Question: I'm creating a Chart with Lines on it in VB.NET. Now I got multiple Values in one Line. I want to mark certain of these values with a little Circle (or a Sqare, nevermind).
How do I have to do this?
It should look right light this:

How to Achieve?
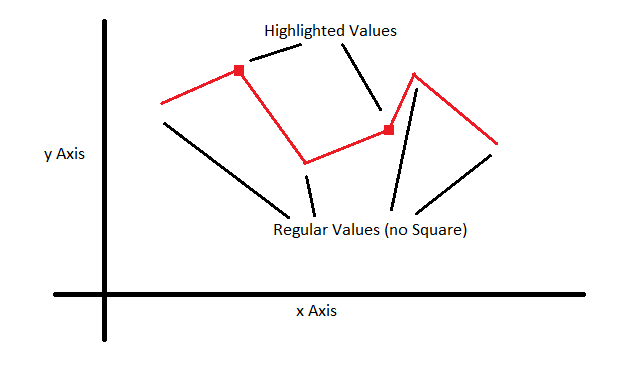
Answer: Setting the Point's Marker does the Trick:
'''
dataGridView1.Series(0).Points(0).MarkerStyle = DataVisualization.Charting.MarkerStyle.Circle
dataGridView1.Series(0).Points(0).MarkerSize = 10
'''